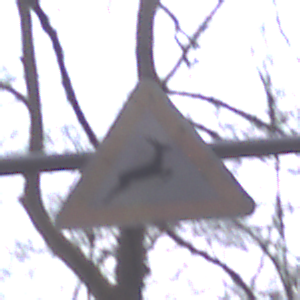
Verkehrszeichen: WildwechselLinks
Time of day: MorningAfternoon
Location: Outdoor (Nature)
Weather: Overcast
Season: Autumn
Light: Natural